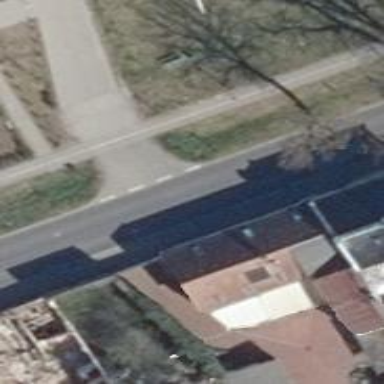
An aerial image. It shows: Secondary road with sidewalk on the left.